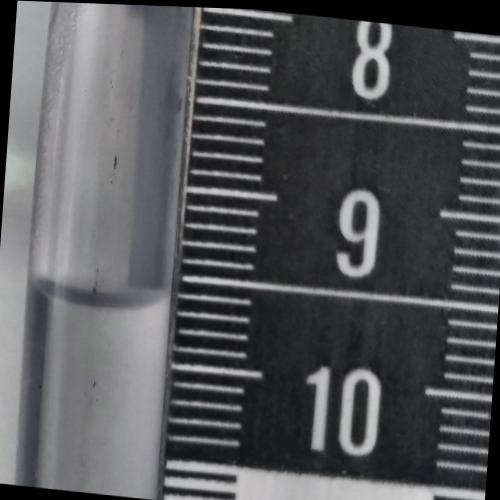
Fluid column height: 9.7 cm